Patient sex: M
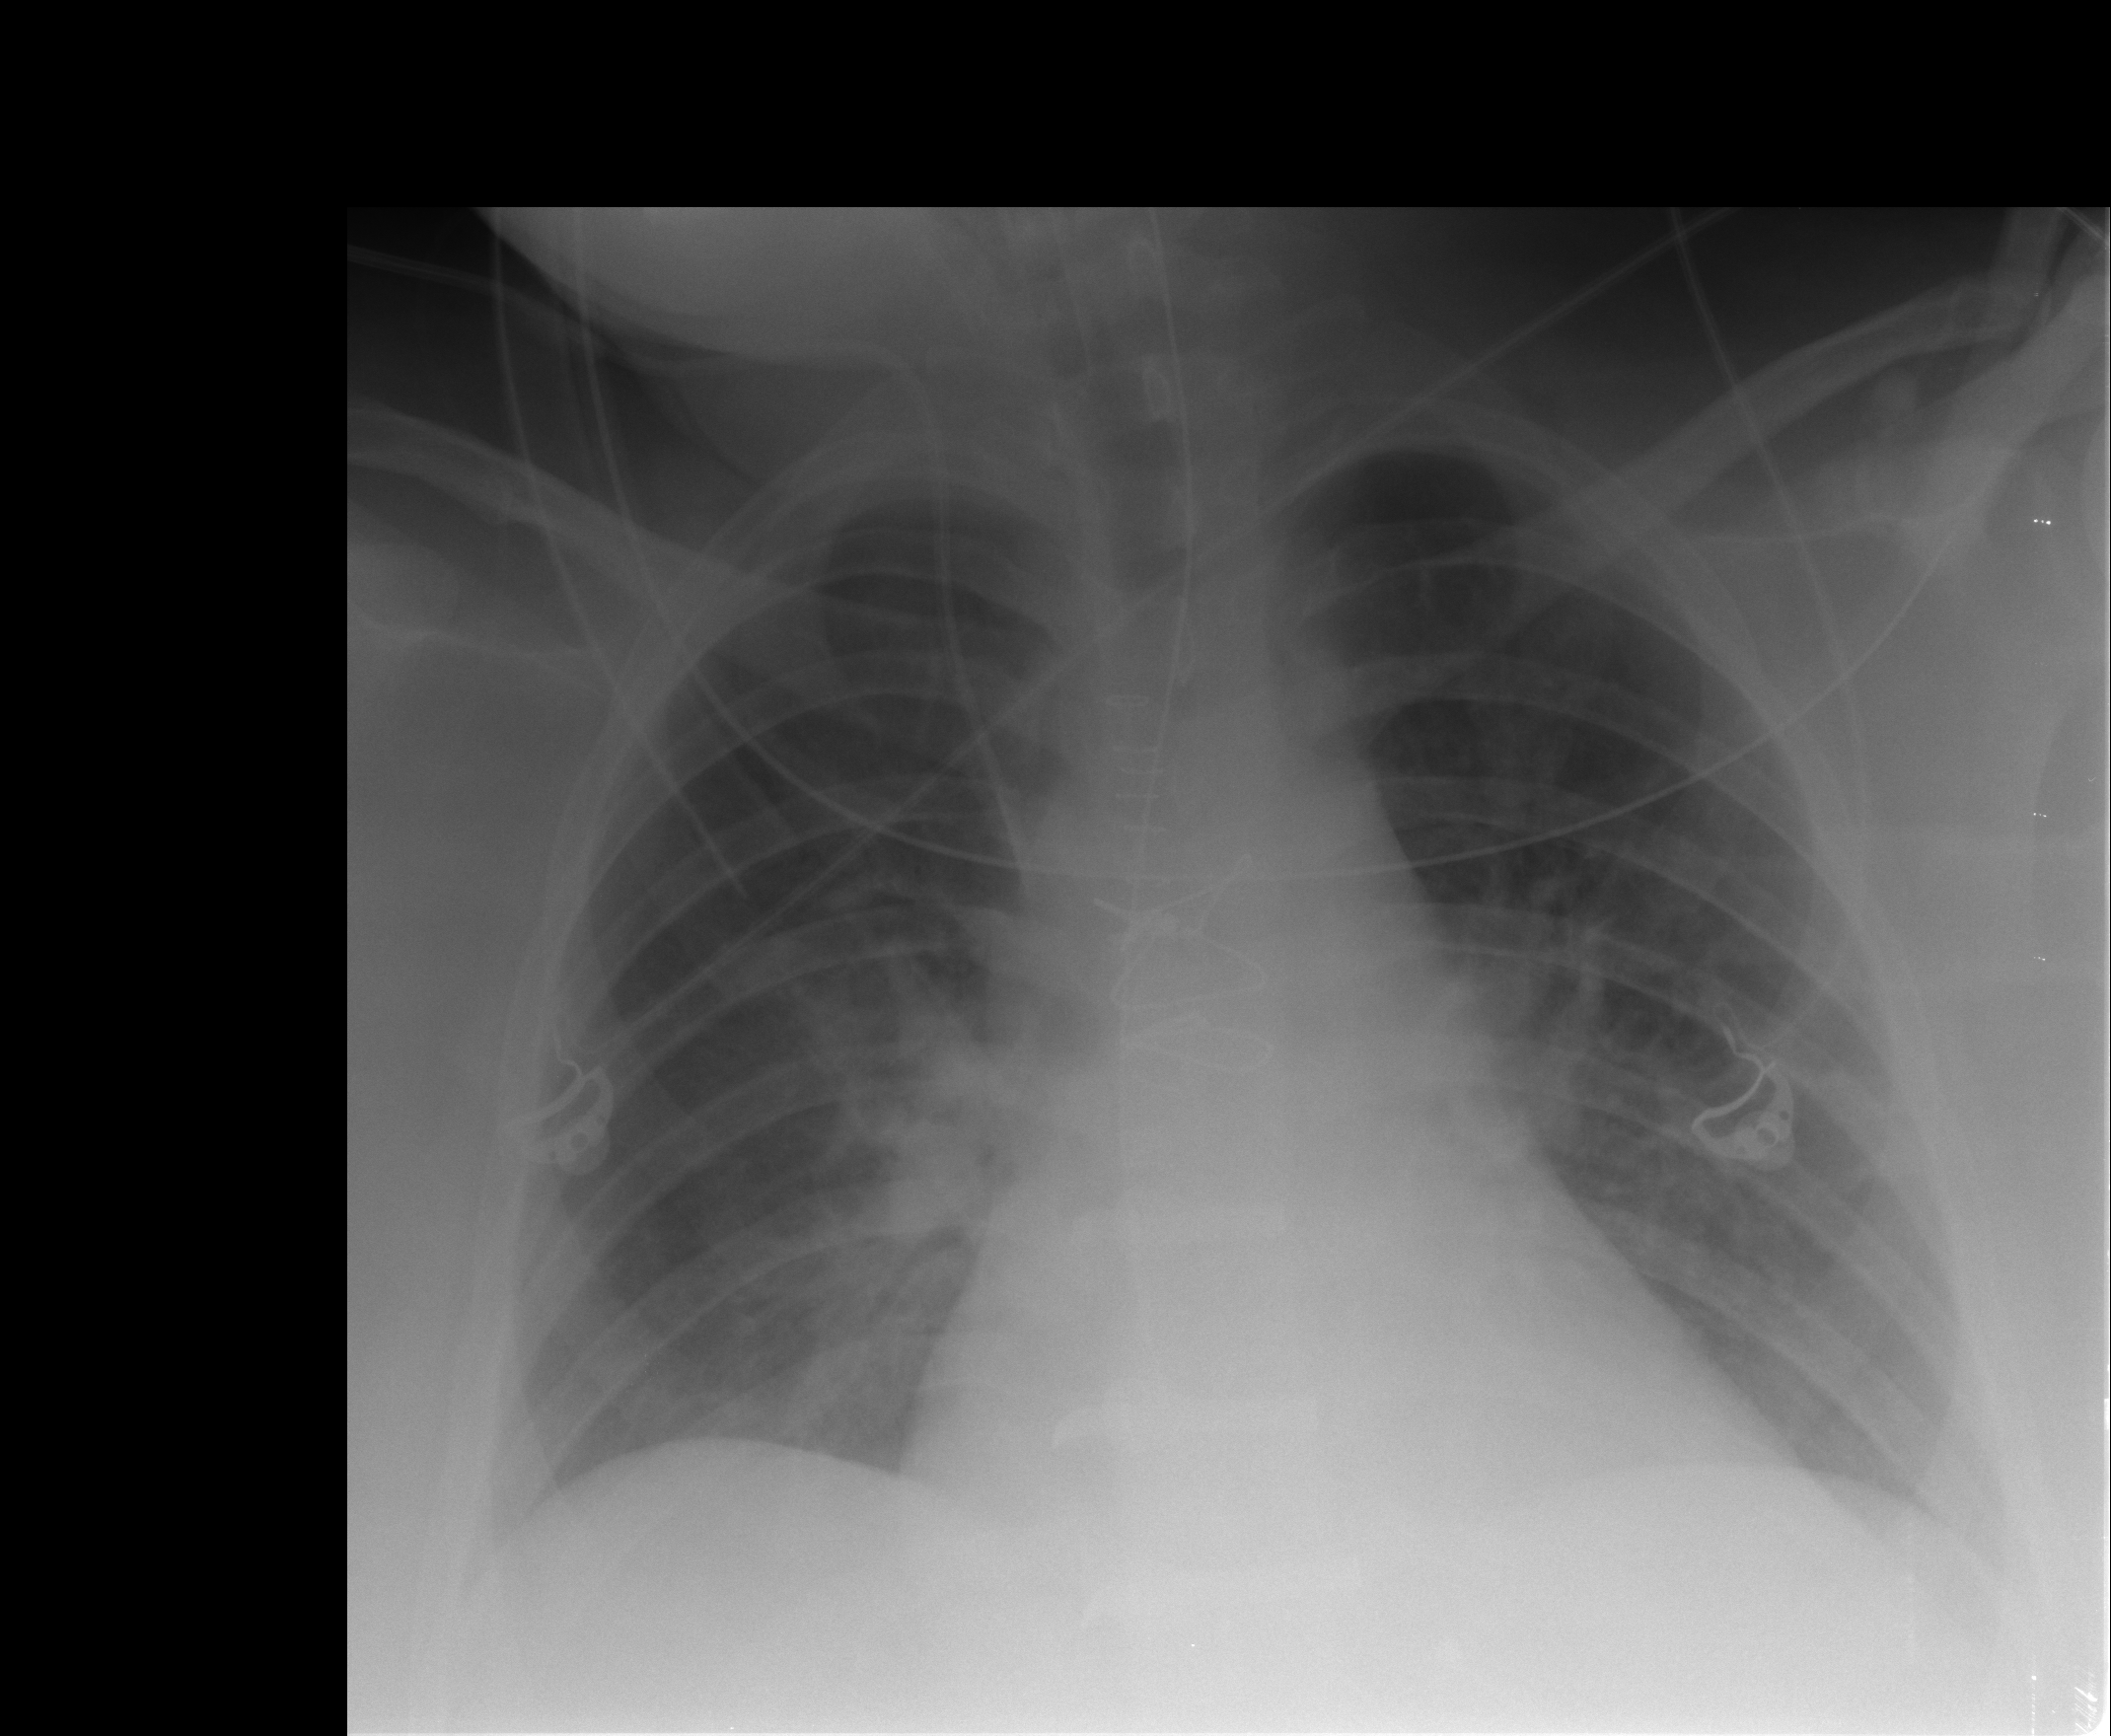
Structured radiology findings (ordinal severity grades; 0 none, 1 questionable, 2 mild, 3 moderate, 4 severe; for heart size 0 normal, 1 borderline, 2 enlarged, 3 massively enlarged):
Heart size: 0
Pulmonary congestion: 2
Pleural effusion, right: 1
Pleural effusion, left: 0
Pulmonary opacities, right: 1
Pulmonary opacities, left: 0
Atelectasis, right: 0
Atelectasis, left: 0